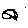
Label: fish